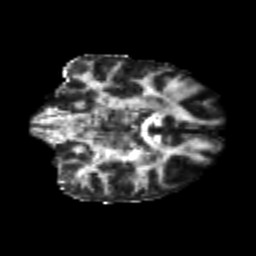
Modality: FA
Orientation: coronal
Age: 23
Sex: male
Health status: healthy
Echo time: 0.074 s